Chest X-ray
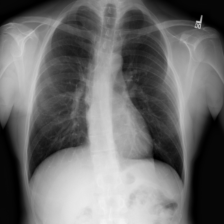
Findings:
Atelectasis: negative
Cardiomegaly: negative
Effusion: negative
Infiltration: negative
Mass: negative
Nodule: negative
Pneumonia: negative
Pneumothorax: negative
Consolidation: negative
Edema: negative
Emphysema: negative
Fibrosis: negative
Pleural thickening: negative
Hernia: negative